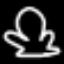
Label: frog